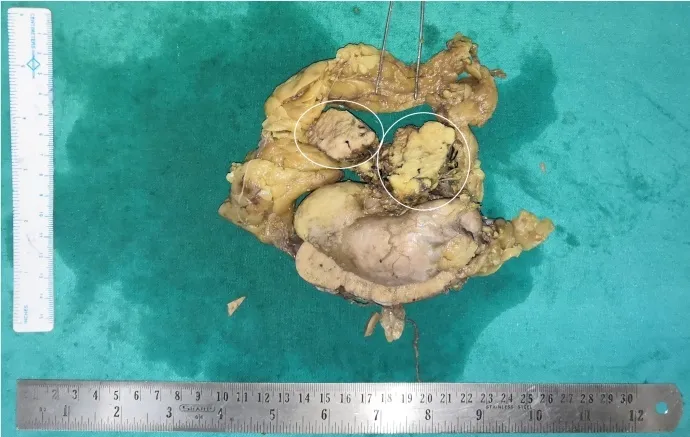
The post nephrectomy gross specimen of the resected right kidney shows a firm and well circumscribed tumour (encircled) originating from the renal pedicle and displacing the renal vein.
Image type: medical_photograph (other_medical_photograph)